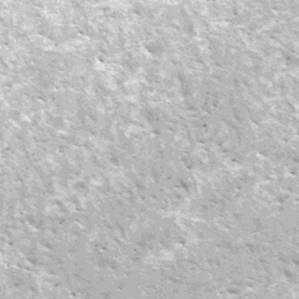
Label: frost